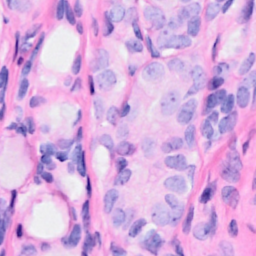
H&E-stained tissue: Breast